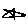
Label: star